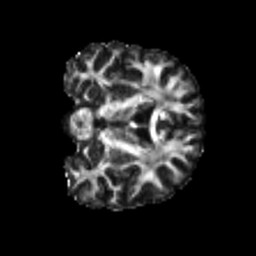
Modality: FA
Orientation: coronal
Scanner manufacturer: siemens
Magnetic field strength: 3 T
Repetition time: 4 s
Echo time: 0.0594 s